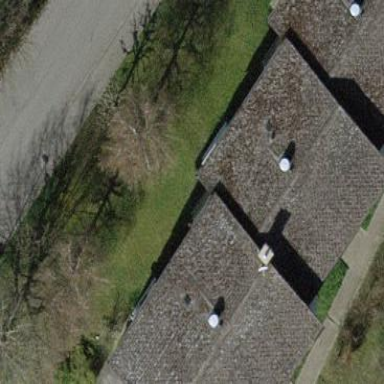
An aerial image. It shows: Image showing building with apartments.